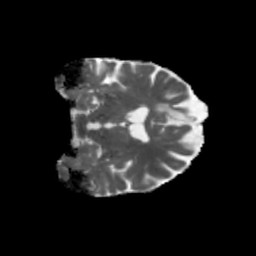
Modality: MD
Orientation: coronal
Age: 76
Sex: female
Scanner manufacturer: siemens
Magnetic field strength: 3 T
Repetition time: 5.47 s
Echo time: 0.0854 s